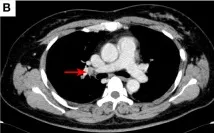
Left acetabular metastases (red arrow.
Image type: radiology (ct)